Question: What to find?
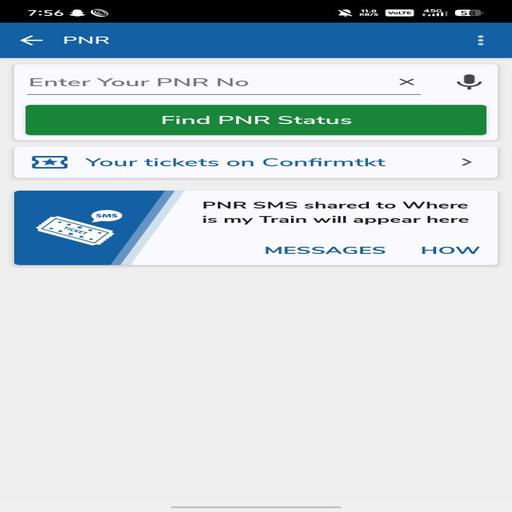
Answer: PNR Status